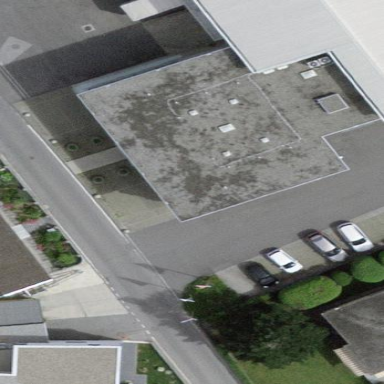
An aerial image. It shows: Warehouse building.